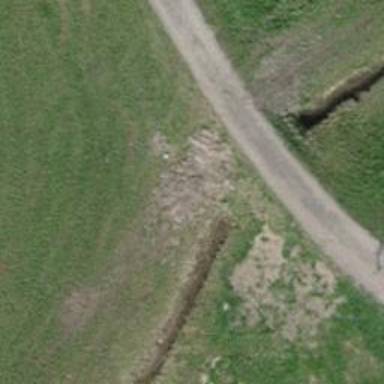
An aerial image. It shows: Culvert tunnel underneath ditch.